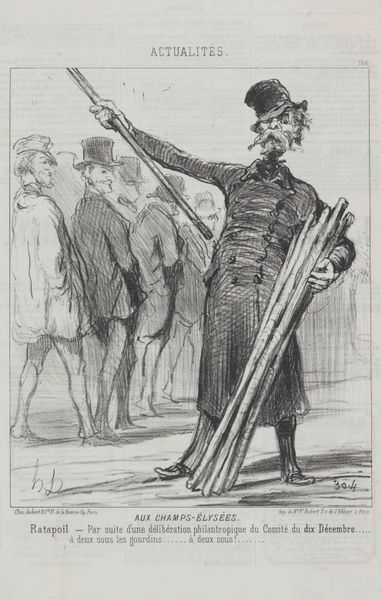
Titel: Ratapoil. Auf den Champs Elysées
Künstler: Honoré Daumier
Standort: Karlsruhe
Institution: Staatliche Kunsthalle Karlsruhe
Schlagwörter: gruppe, mann, menschen, frankreich, fussgänger, hintergrund, hut, hüte, männer, paris, schwarz, skizze, straße, weiss, zeichnung, gesellschaft, zylinder, alt, anzug, bart, mütze, mützen, schnurrbart, kragen, rahmen, vollbart, signatur, auge, haare, mantel, händler, stock, beine, kopfbedeckung, schrift, papier, man, passanten, schuhe, stab, zuschauer, rand, figuren, französisch, crowd, hat, men, people, karikatur, france, old, robe, wooden, zeigen, knöpfe, chapeau, stangen, verkäufer, druck, seite, kritik, satire, schwarzweiß, text, uniform, zeitung, demonstration, soldat, stöcke, cartoon, schlange, bleistift, menschenmenge, lustig, honore daumier, rolle, wood, stäbe, street, suit, road, kommentar, verdeckt, coat, buttons, hats, sketch, beard, french, old man, jacket, flugblatt, fence, town, zeichnungen, delacroix, skitze, baart, bekanntmachung, champs elysee, protest, stick, mante, physiker, mustache, stb, champs elysees, määnner, ratapoil, neuigkeit, neuigkeiten, aktuelles, nachrichten, sticks, aristrokat, knüpel, ausrufer, 20. jahrhundert, bars, news, actualites, schwarzweuß, 304, champs, fgrau, aktuelle, aux champs-elysees, 30.4, bohnenstange, pkarikatur, aktualität, skilett, aux champs-elysess, actuelites, ratapoll, stüäbe, verkläufer, stäber, man with sticks